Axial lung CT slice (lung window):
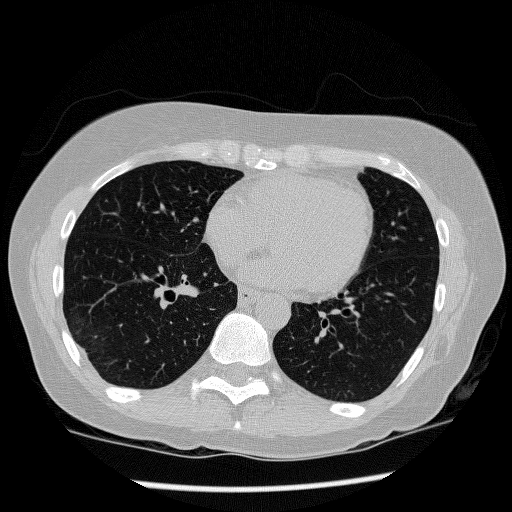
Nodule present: no